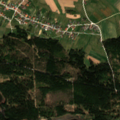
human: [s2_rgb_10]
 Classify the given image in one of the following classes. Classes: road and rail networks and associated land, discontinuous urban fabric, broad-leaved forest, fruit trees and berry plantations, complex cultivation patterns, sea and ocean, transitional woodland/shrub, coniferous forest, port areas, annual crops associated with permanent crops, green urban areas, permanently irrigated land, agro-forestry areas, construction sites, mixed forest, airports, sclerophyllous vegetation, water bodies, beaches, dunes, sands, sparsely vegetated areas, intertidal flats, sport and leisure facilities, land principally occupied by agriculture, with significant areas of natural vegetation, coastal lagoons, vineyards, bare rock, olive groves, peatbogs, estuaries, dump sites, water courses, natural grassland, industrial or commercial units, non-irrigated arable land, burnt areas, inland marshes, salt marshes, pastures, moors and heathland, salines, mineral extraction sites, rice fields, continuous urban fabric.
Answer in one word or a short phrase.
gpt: discontinuous urban fabric, non-irrigated arable land, pastures, land principally occupied by agriculture, with significant areas of natural vegetation, coniferous forest